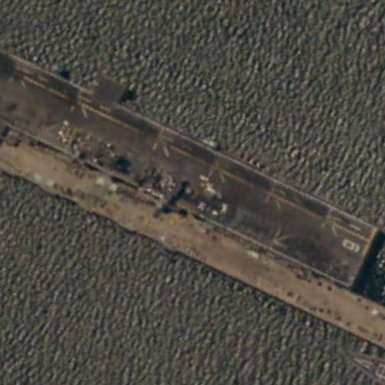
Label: assault